RGB frame:
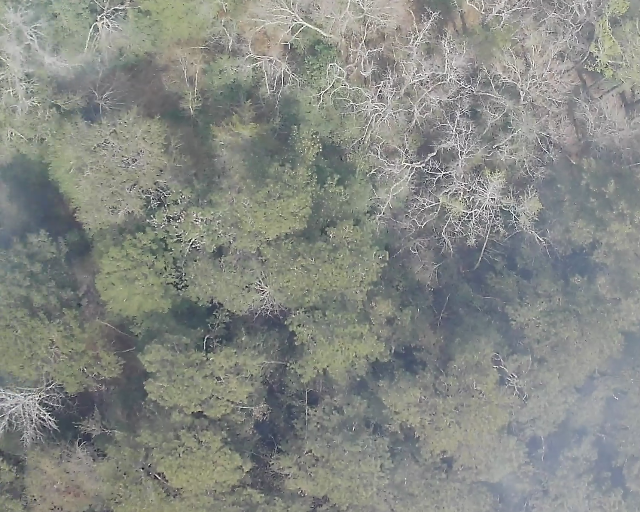
Thermal frame:
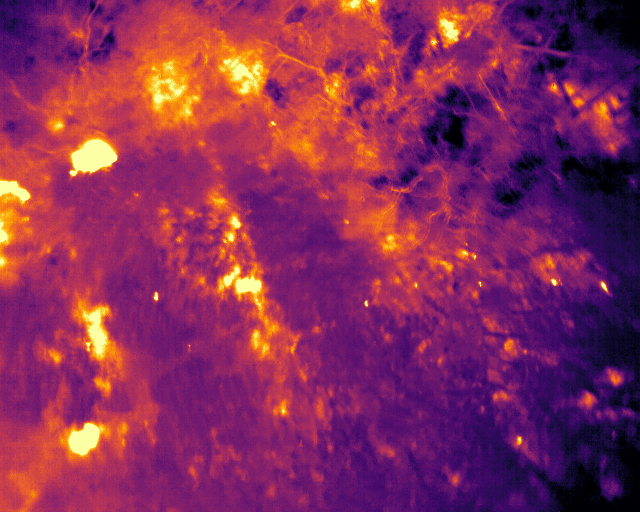
Captured: 2026-02-26 03:41:08
Pixels at or above 80 °C: 645 (fraction of frame: 0.001968)